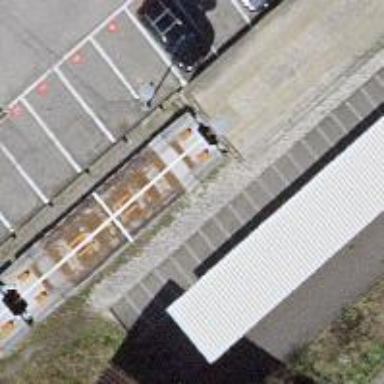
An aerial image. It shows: Rail yard with electrified contact lines for railway operations.